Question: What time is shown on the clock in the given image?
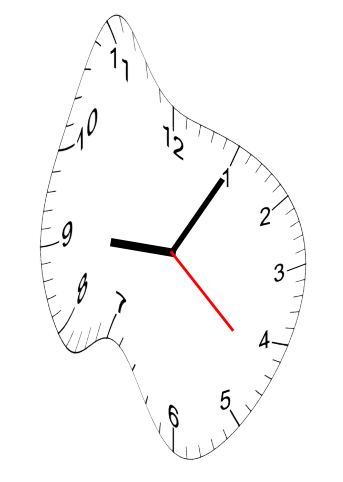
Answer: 09:05:22